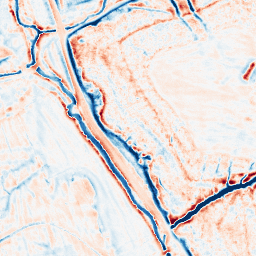
Category: edge_preserving
Decomposition family: bilateral
Decomposition parameters: d: 15
sigma_color: 150
sigma_space: 75
Upsampling method: cubic_catmull_rom
Upsampling parameters: scale: 4
Upsampling scale: 4